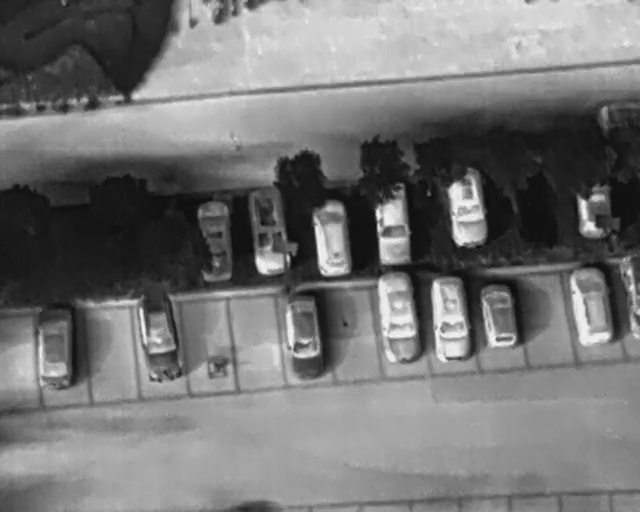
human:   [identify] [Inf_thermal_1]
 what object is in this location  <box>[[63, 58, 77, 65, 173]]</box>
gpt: <ref>1 large car at the right</ref>